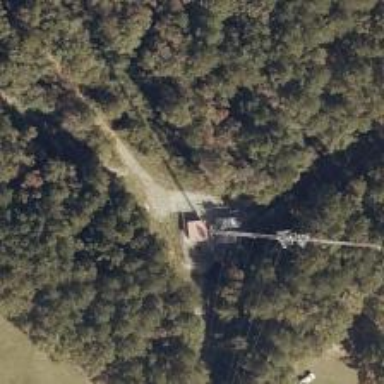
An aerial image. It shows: Communication mast tower.